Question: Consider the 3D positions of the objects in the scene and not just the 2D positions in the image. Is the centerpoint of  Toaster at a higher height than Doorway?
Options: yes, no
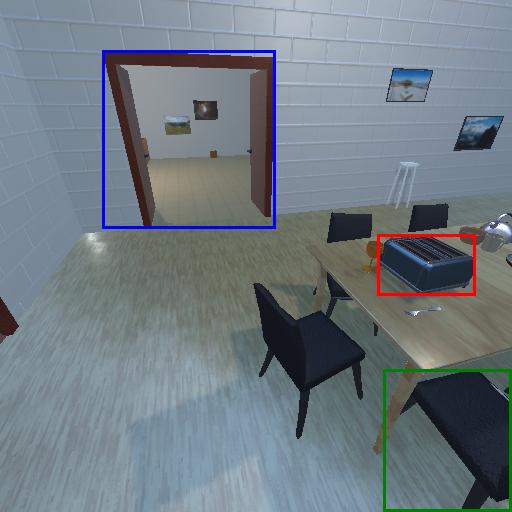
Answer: yes